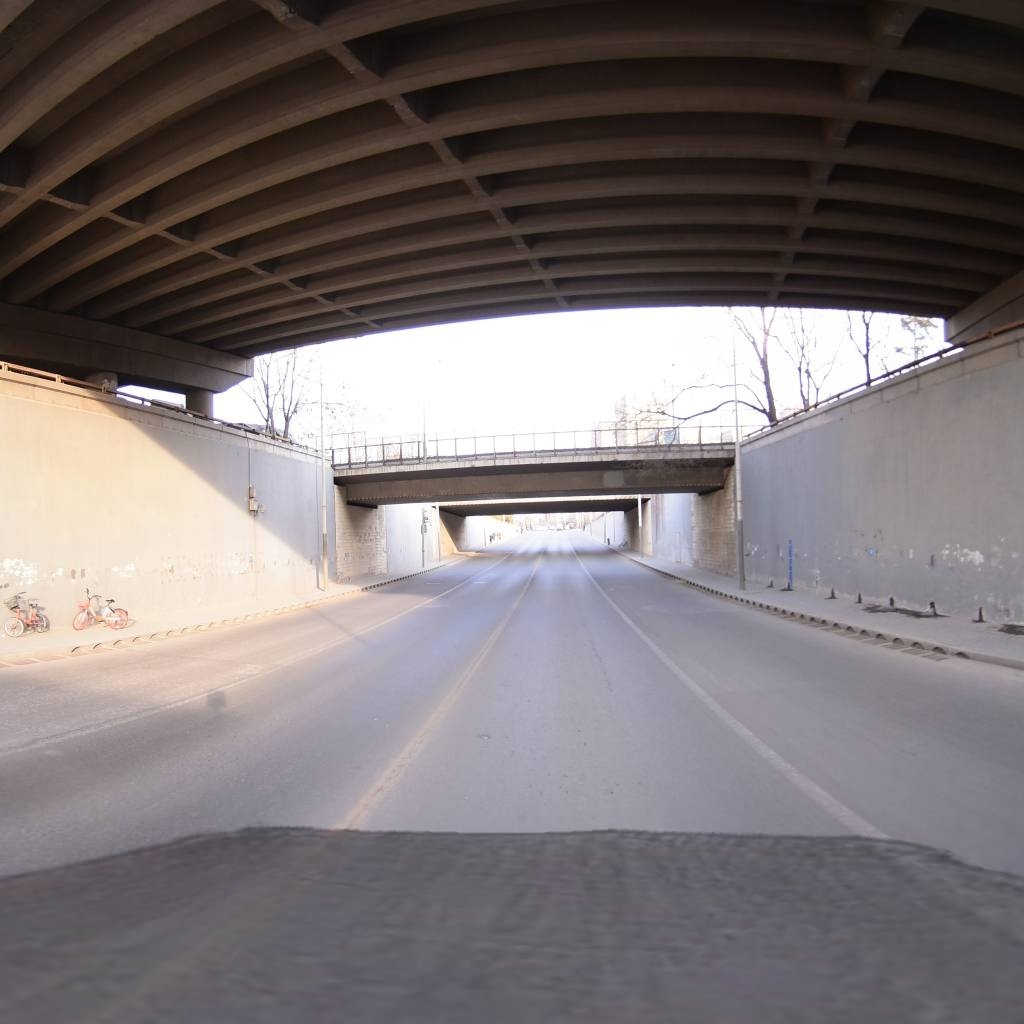
Region: Chaoyang
Road damage annotations: longitudinal crack